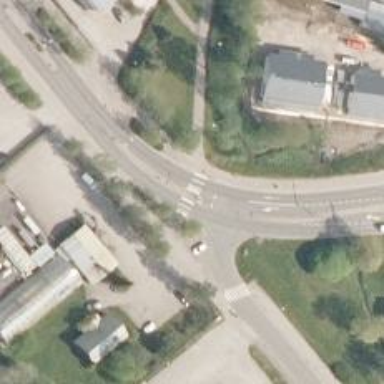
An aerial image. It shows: Crossing on the cycleway.